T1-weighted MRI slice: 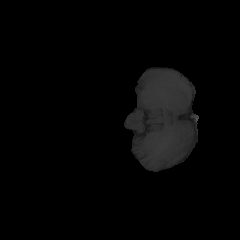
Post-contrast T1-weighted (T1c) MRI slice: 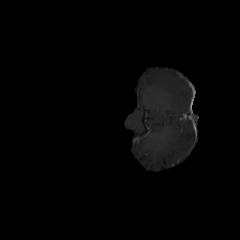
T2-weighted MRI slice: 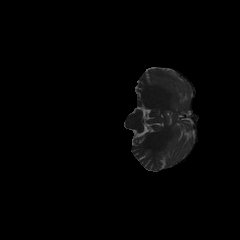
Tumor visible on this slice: no